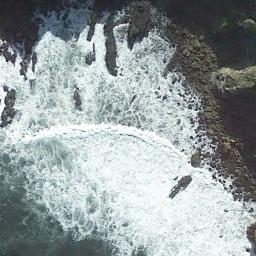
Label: beach